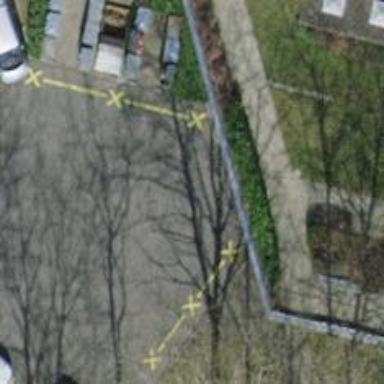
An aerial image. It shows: Parking entrance.